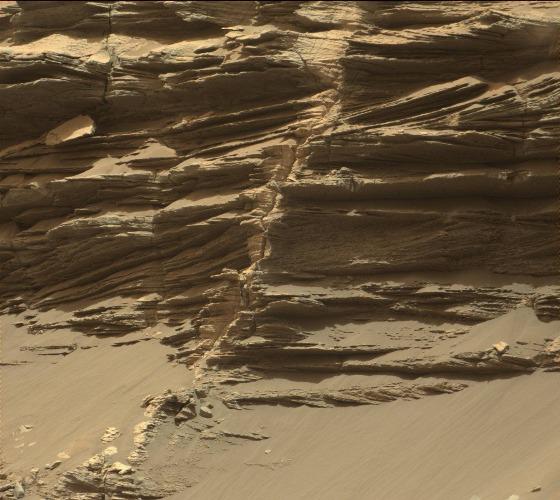
Terrain classes present: Bedrock, Gravel / Sand / Soil, Rock, Shadow